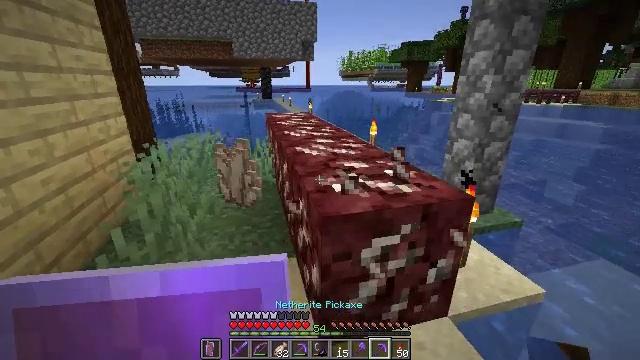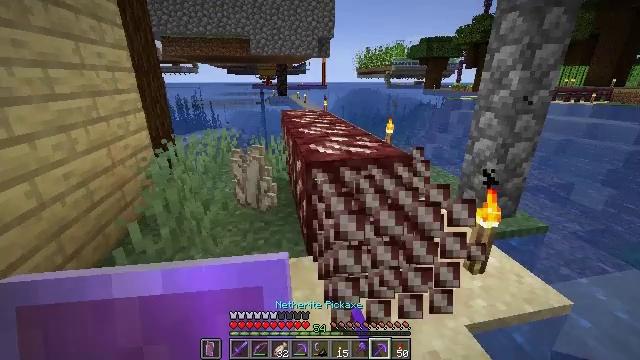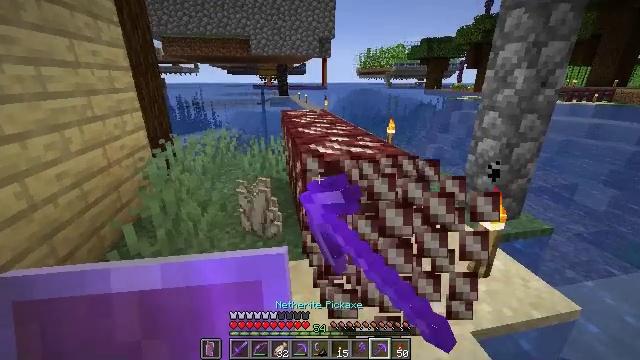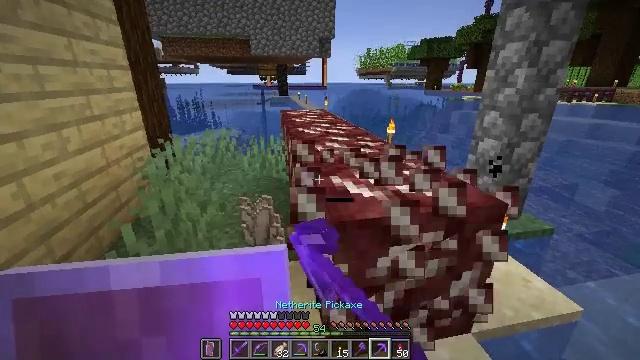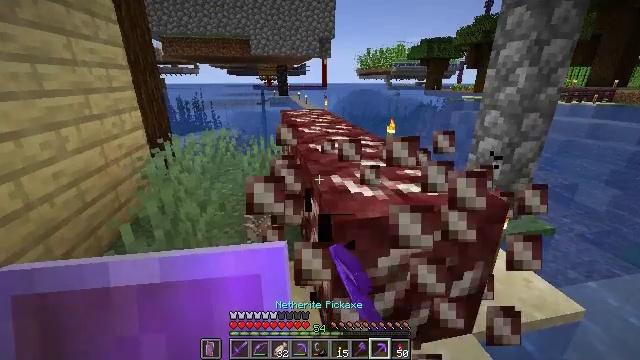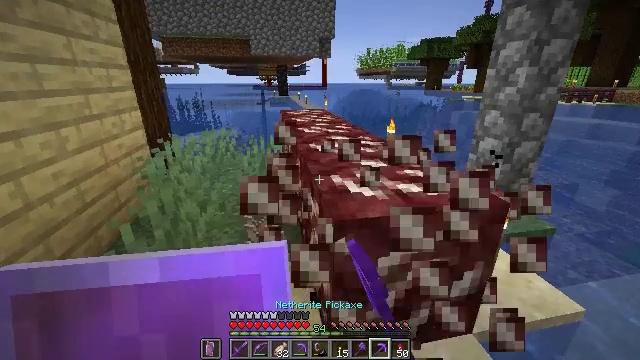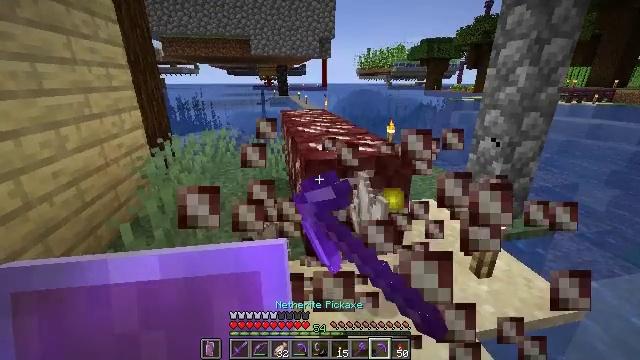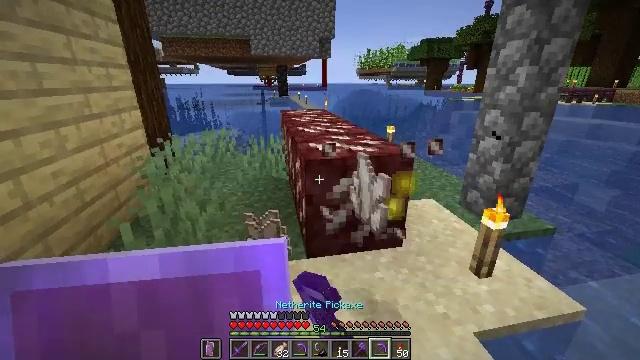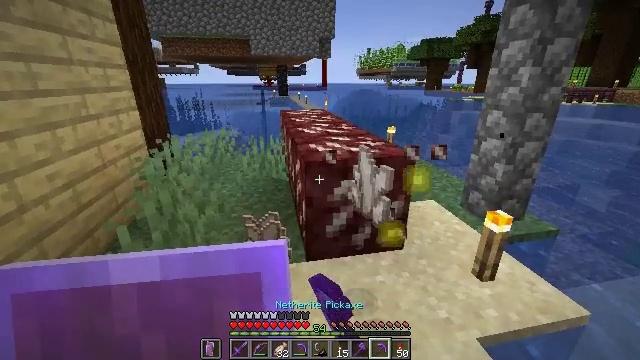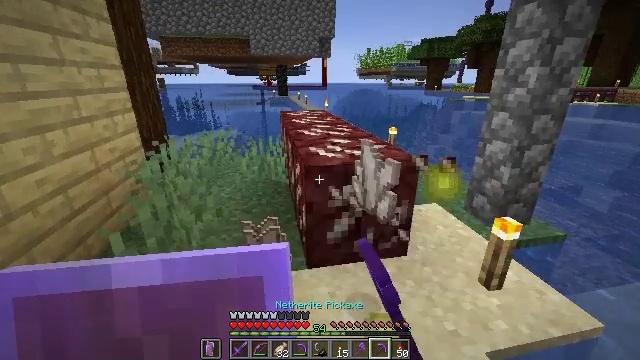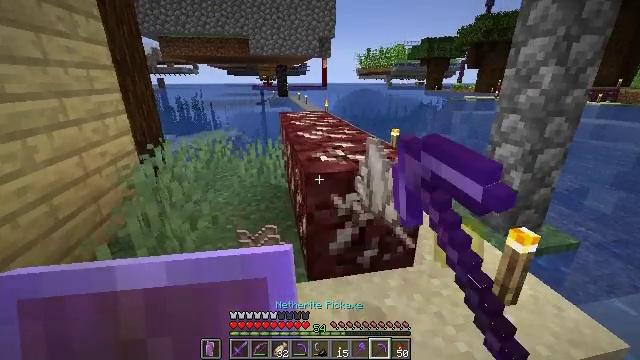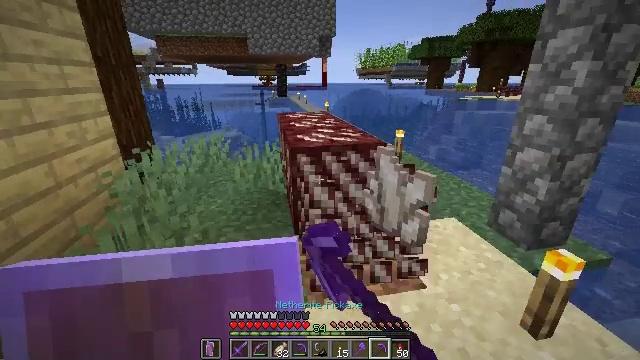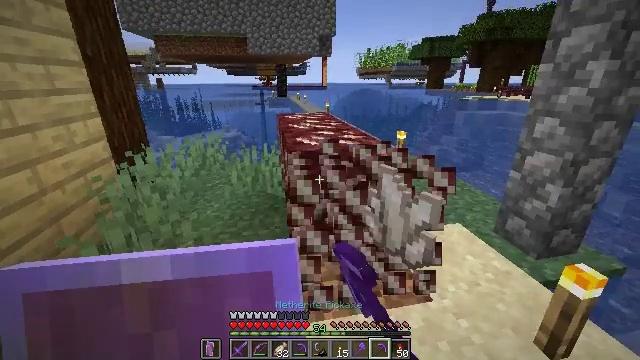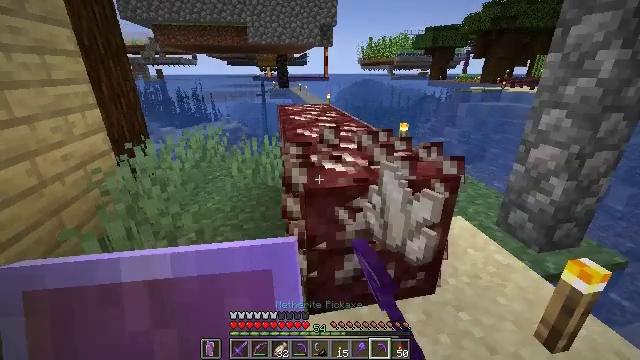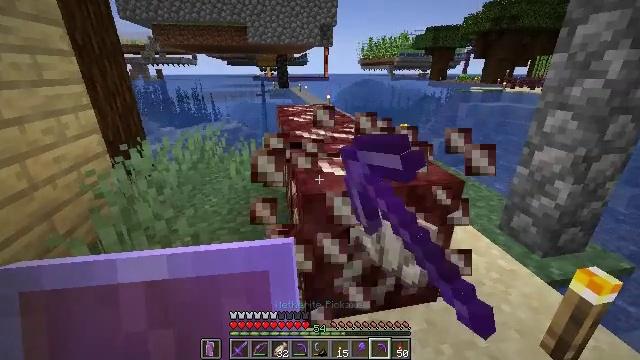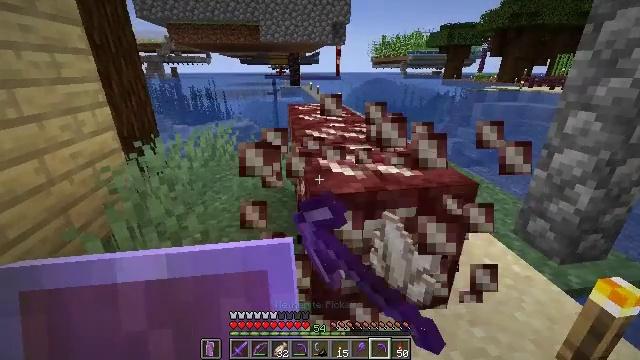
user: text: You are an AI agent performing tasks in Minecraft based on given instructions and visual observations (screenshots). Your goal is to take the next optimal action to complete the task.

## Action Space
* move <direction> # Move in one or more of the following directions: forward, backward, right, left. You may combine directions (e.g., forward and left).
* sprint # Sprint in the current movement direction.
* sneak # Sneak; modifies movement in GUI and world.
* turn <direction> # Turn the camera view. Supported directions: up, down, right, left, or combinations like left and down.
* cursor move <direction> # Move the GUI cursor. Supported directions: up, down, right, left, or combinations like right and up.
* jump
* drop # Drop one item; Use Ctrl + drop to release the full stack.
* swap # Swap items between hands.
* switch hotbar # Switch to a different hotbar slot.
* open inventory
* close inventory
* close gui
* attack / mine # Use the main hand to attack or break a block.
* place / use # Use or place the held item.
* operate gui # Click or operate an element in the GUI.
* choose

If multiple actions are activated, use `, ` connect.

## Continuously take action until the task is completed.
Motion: motion action
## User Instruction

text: Dig up the nether quartz ore.
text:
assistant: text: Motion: turn left, attack / mine
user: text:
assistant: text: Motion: attack / mine
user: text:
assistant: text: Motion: attack / mine
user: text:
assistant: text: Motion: attack / mine
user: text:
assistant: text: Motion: attack / mine
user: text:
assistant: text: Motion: attack / mine
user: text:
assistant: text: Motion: attack / mine
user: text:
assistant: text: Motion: move forward, attack / mine
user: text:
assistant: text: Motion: move forward, attack / mine
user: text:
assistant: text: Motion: move forward, attack / mine
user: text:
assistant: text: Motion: move forward, attack / mine
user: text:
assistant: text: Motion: attack / mine
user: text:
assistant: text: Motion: turn down, attack / mine
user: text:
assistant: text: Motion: attack / mine
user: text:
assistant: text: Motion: turn left, attack / mine
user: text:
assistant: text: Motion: turn left, attack / mine
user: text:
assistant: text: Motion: move forward, attack / mine
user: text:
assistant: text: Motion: move forward, attack / mine
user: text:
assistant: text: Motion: move forward, attack / mine
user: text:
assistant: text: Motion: move forward, attack / mine
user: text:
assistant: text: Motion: attack / mine
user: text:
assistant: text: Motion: attack / mine
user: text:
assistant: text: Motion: attack / mine
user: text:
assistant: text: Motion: attack / mine
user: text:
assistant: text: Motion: attack / mine
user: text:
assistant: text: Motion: move forward, attack / mine
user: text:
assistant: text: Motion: move forward, attack / mine
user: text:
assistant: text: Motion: move forward, attack / mine
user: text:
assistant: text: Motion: turn left and down, attack / mine
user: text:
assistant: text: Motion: attack / mine